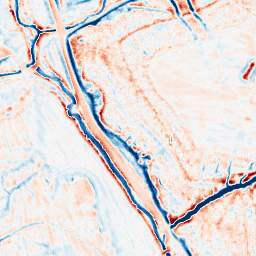
Category: edge_preserving
Decomposition family: bilateral
Decomposition parameters: d: 15
sigma_color: 25
sigma_space: 150
Upsampling method: fft_zeropad
Upsampling parameters: scale: 2
Upsampling scale: 2